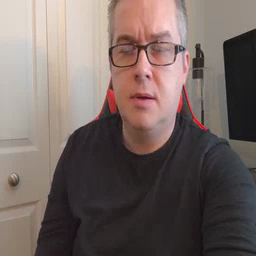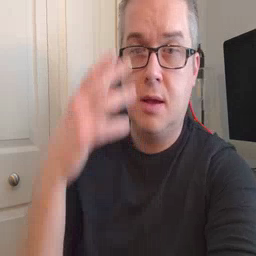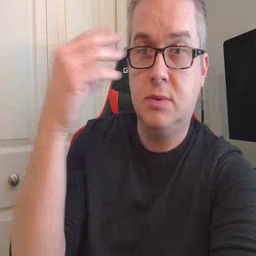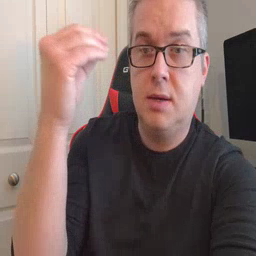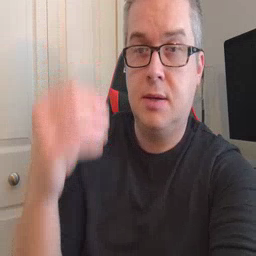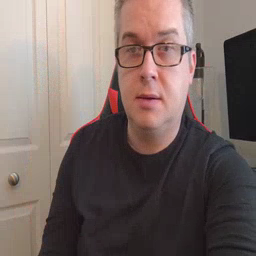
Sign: outside